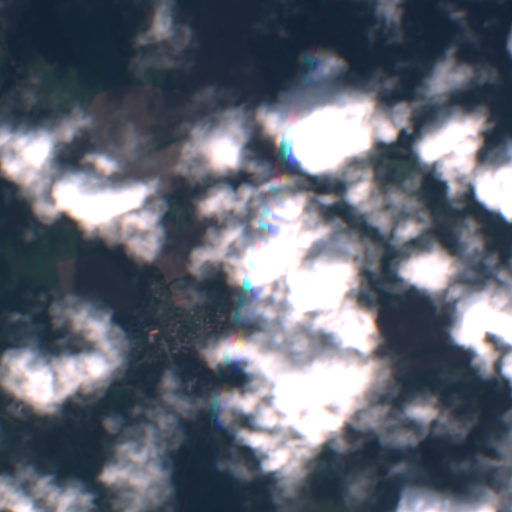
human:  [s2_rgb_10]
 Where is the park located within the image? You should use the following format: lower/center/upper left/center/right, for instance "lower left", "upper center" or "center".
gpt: The park is located in the lower center of the image.
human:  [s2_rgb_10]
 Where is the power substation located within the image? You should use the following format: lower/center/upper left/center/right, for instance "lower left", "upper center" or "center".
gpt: The power substation is located in the center of the image.
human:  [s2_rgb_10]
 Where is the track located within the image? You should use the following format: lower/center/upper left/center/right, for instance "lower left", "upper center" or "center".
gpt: The track is located in the center left of the image.
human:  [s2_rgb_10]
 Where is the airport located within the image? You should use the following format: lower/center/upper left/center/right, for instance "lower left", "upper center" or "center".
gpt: There is no airport in the image.